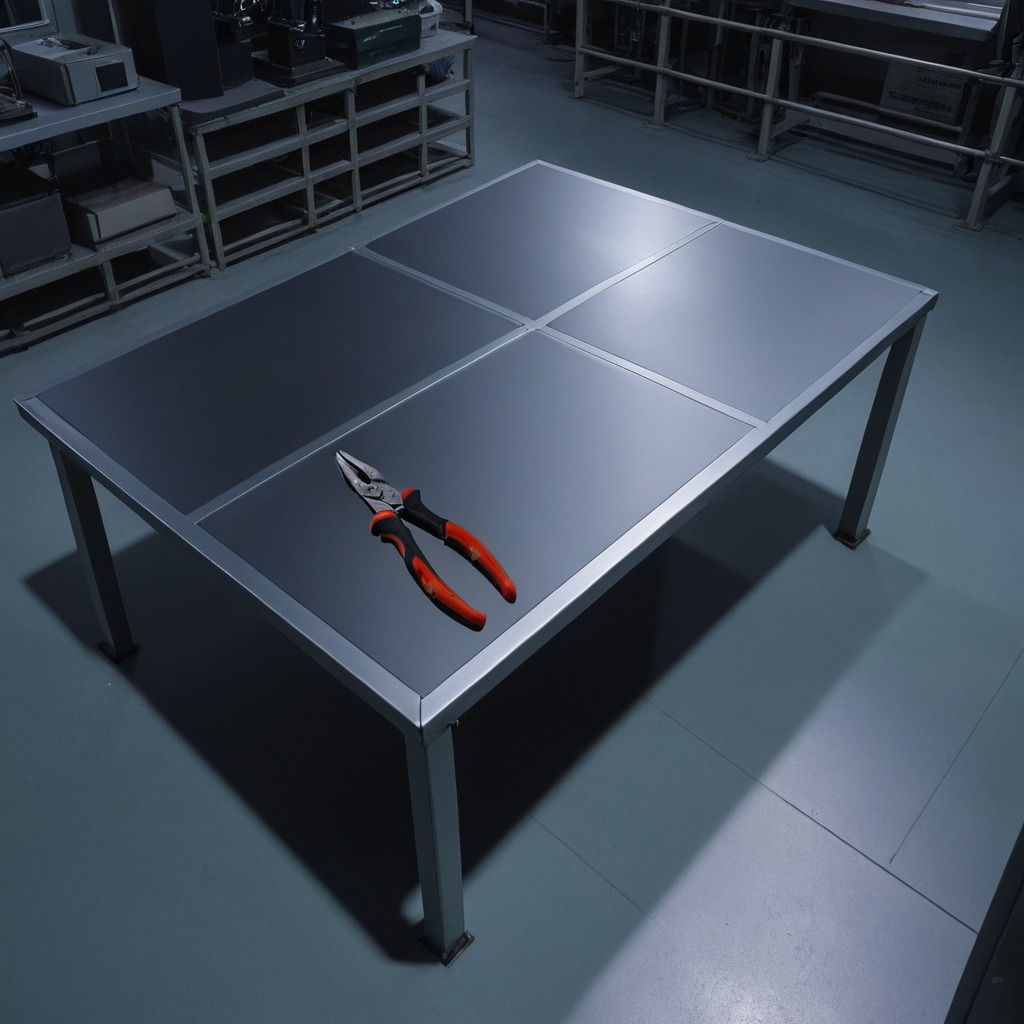
A plier lies on a clean empty table in the evening with soft directional lighting on the tabletop realistic grain studio-quality clarity centered framing